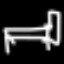
Label: bed